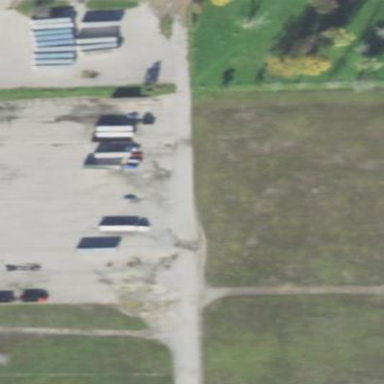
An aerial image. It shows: Parking area with surface.